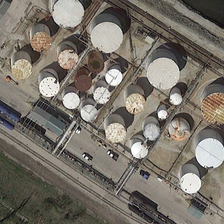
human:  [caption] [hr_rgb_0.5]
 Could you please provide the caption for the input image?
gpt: many storage tanks are near a piece of meadow and a river .

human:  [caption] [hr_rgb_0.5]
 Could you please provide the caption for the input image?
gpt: many storage tanks are near a piece of meadow and a river .

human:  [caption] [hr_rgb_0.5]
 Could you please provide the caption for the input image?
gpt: many storage tanks are near a piece of meadow and a river .

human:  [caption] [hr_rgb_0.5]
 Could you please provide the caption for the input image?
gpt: many storage tanks are near a piece of meadow and a river .

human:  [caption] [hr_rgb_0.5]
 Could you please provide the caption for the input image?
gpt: many storage tanks are near a piece of meadow and a river .